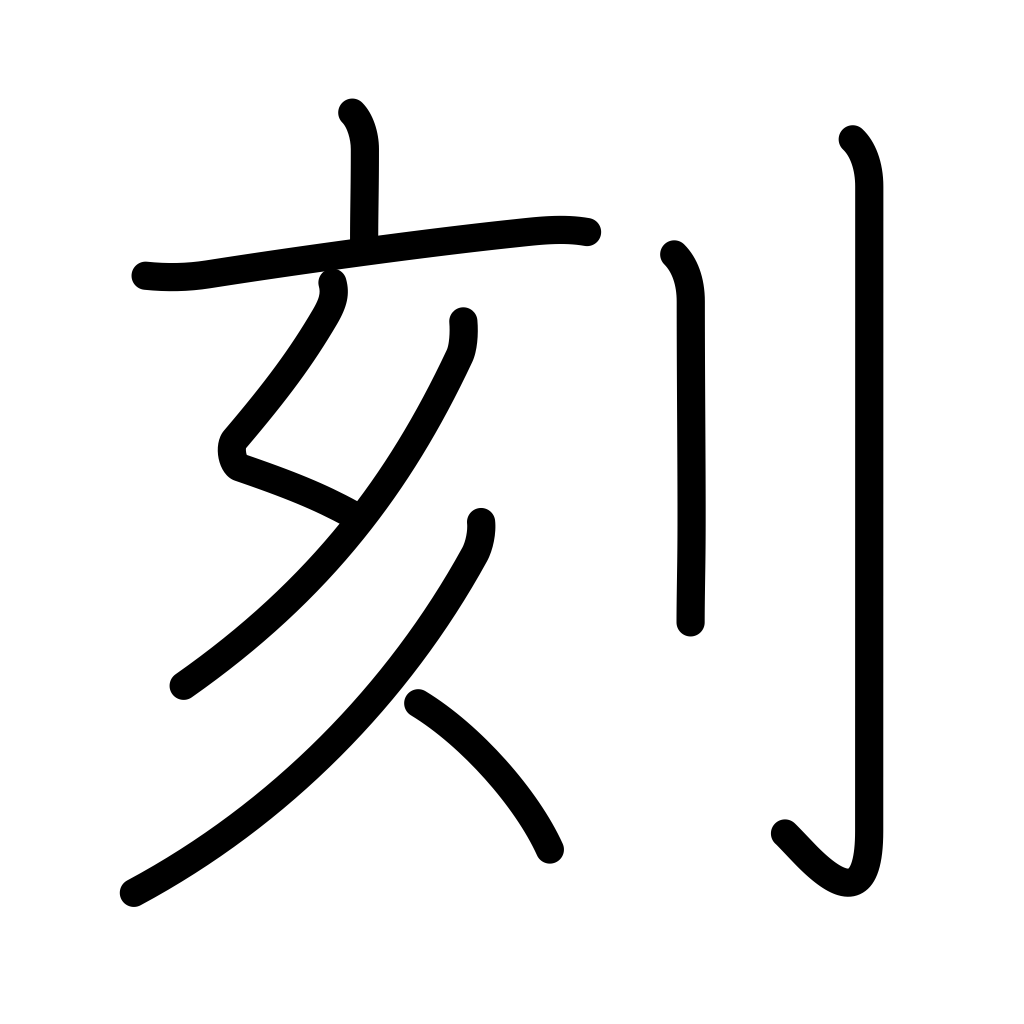
Meaning: engrave, cut fine, chop, hash, mince, time, carving